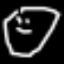
Label: octagon